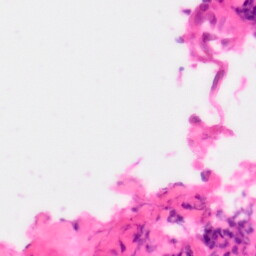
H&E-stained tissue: Colon